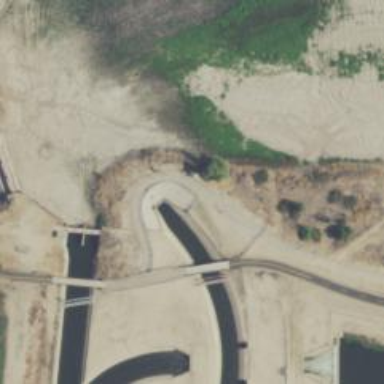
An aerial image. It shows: Canal culvert running through tunnel.